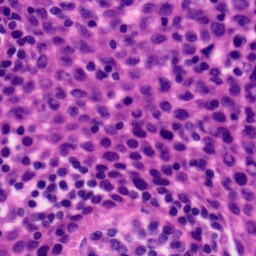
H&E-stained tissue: Tonsil